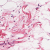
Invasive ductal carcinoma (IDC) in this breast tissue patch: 0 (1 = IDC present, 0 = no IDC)